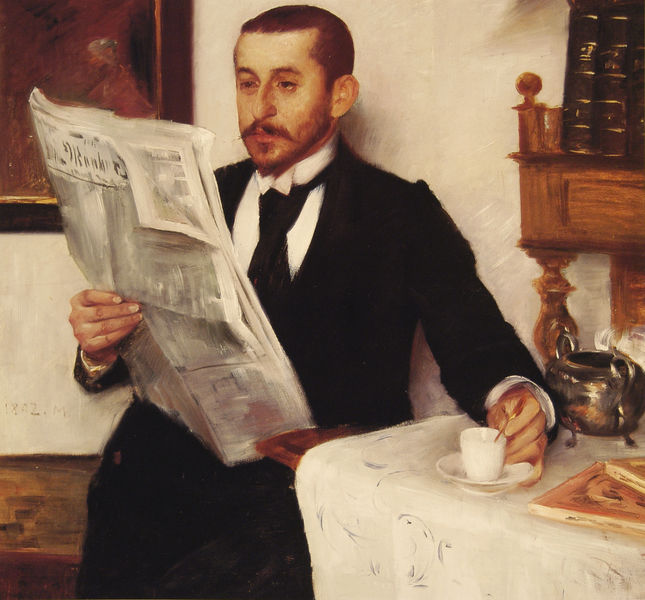
Titel: Porträt des Malers Benno Becker
Künstler: Lovis Corinth
Standort: Wuppertal
Institution: Von der Heydt-Museum
Schlagwörter: gemälde, hand, mann, schatten, weiß, sitzen, braun, cafe, finger, frankreich, hell, holz, licht, nase, ohr, raum, schwarz, stuhl, tisch, zimmer, malerei, schleife, anzug, bart, hemd, regal, schnurrbart, trinken, wand, kragen, schale, silber, vollbart, bild, bildnis, herr, hände, innenraum, möbel, portrait, porträt, tischdecke, tischtuch, öl, morgen, haare, interieur, realismus, sitzend, kinn, ohren, potrait, kanne, bücher, bank, ölgemälde, löffel, wohnung, kaffee, krawatte, lesen, tasse, stube, tee, fotorealismus, buch, dose, gefäss, porzellan, geschirr, kaffeekanne, untertasse, zeitschrift, zeitung, brille, spitzbart, komode, tassen, bücherregal, kravatte, foliant, schlips, bleich, unternehmer, frühstück, teekanne, leser, adliger, lesend, zeitungsleser, rühren, umrühren, kaffeetasse, aufsatz, lektüre, löffeln, bohemien, folianten, zucker, tischtusch, zuckerdose, kane, geschäftsmann, anzug schwarz, mokka, anzuig, espresso, espressotasse, le monde, zeitungf, opse, pot, intelektuell, bücher tisch, regl